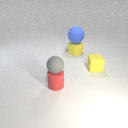
small red rubber cylinder in front of small yellow rubber cube